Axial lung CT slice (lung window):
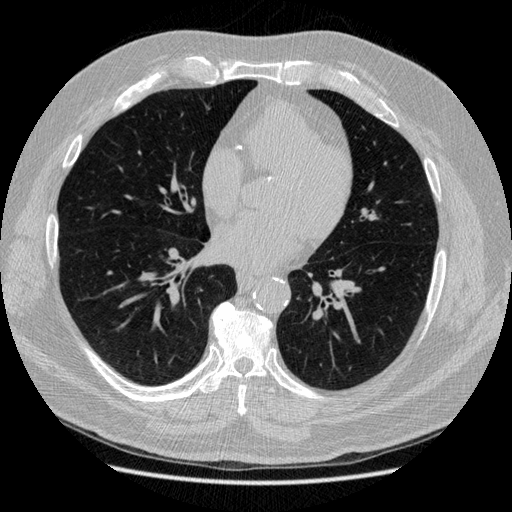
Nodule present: no